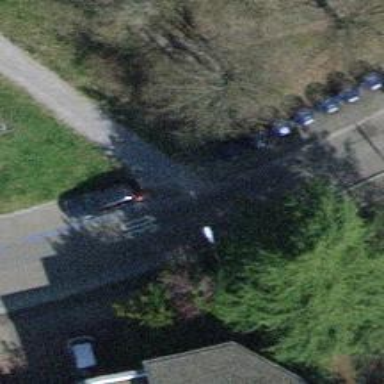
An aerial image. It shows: Unmarked crossing on the road.